Field crop: maize
Growth stage: 2
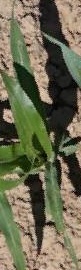
Species: maize